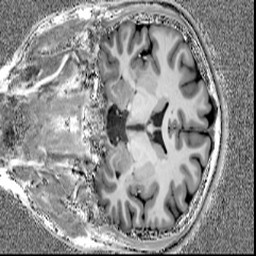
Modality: T1w
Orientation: coronal
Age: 36
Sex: female
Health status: healthy
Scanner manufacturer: siemens
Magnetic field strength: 7 T
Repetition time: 4.3 s
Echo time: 0.00227 s